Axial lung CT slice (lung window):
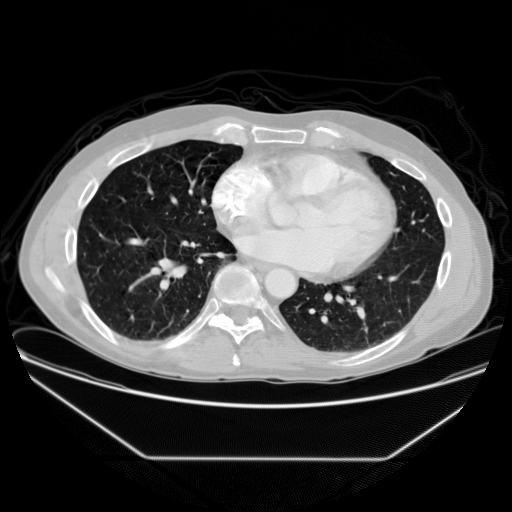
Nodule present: no